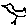
Label: bird